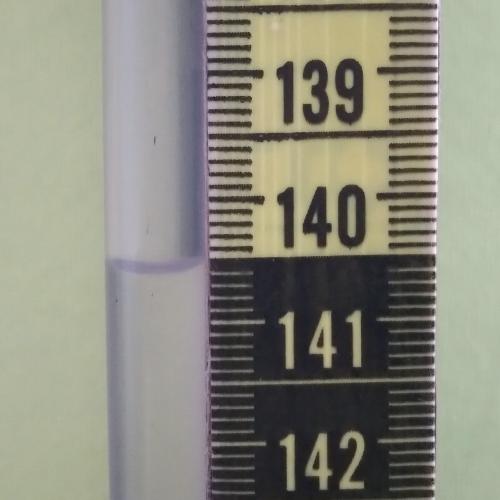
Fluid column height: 140.5 cm